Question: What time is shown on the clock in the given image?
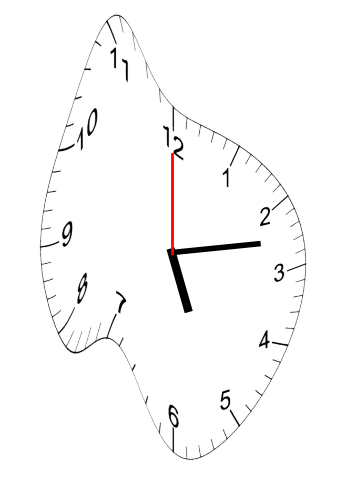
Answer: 05:13:00